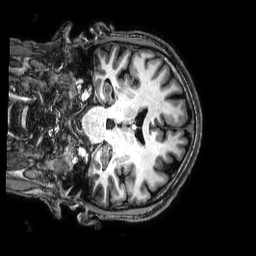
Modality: T1w
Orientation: coronal
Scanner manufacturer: philips
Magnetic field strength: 3 T
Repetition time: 0.008 s
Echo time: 0.00356 s